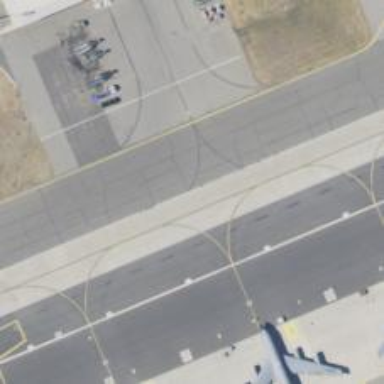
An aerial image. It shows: View of taxiway at the airport.